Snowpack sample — Rabbit Ears Pass, Jackson County, Colorado, USA (12/17/25, 1:08 PM MST)
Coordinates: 40.387, -106.625
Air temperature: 34 °F
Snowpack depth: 46 cm
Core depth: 20 cm
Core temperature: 24.8 °F
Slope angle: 6°, slope face: 165°
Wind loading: medium
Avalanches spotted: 0
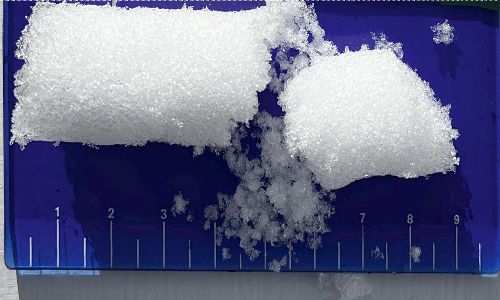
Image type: core
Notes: No avalanches spotted nearby, although collected in a meadowy area with minimal risk on this face of the pass.